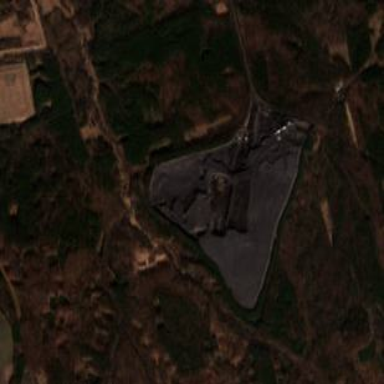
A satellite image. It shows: Spoil heap in landfill area.